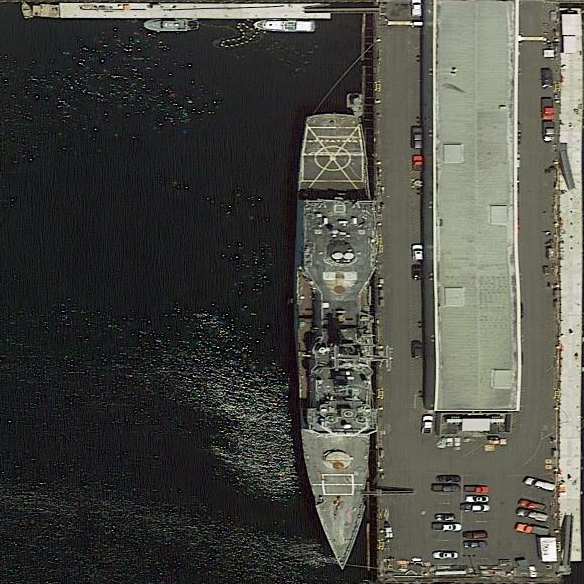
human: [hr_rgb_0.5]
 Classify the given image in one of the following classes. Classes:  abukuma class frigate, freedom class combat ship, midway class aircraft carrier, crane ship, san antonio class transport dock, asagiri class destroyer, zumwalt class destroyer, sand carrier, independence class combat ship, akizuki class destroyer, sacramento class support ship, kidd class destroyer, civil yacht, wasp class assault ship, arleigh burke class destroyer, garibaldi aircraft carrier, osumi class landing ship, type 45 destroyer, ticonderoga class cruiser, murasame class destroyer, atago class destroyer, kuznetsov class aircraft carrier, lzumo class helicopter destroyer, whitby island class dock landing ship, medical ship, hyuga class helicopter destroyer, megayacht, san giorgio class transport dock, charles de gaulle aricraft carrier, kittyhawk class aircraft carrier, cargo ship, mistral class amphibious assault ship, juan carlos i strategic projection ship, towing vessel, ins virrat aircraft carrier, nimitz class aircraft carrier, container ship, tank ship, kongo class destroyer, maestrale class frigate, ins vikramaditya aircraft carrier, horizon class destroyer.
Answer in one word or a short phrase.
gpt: Ticonderoga class cruiser